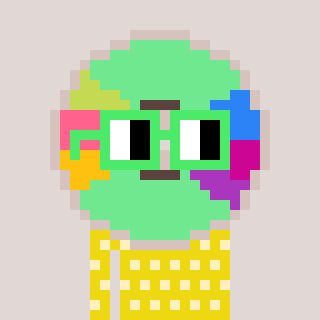
a pixel art character with square light green glasses, a cd-shaped head and a yellow-colored body on a warm background